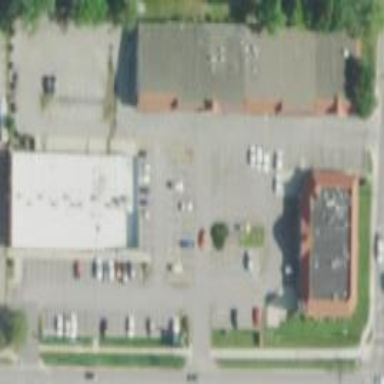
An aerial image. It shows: Retail area.